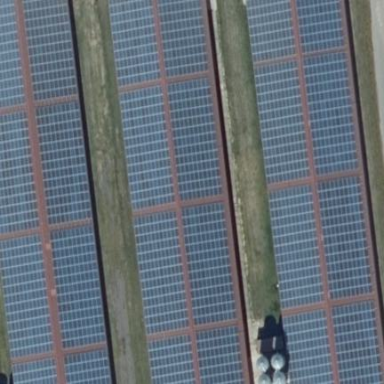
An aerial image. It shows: Solar photovoltaic panel generating electricity. It is small installation located on building.